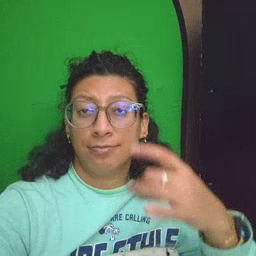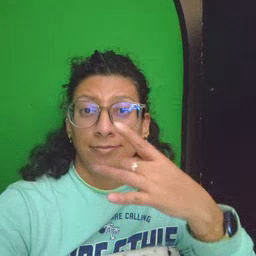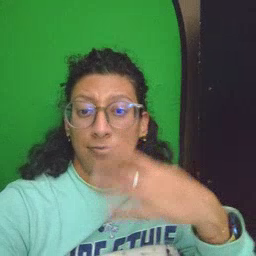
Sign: snack